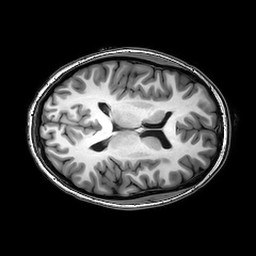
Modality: T1w
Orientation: axial
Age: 23
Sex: female
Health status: healthy
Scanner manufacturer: philips
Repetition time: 0.008194 s
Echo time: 0.00376 s